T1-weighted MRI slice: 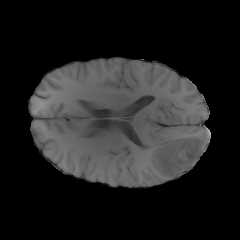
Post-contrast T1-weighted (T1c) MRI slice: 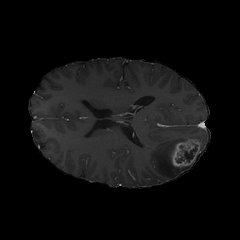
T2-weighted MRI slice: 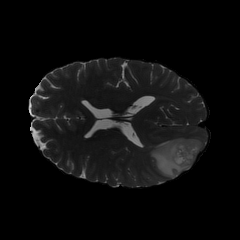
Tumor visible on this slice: yes